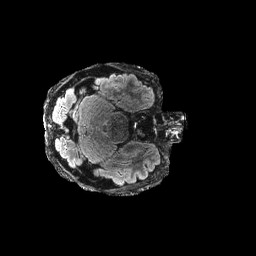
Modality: FLAIR
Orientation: axial
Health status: ill
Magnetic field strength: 3 T